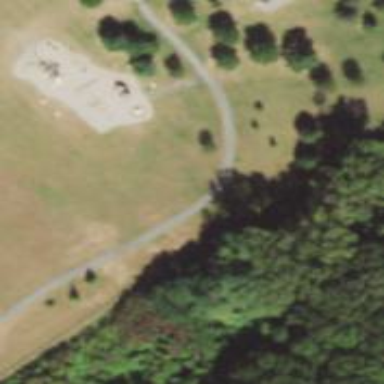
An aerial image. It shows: Path.